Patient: sex F, age 33
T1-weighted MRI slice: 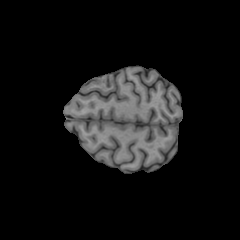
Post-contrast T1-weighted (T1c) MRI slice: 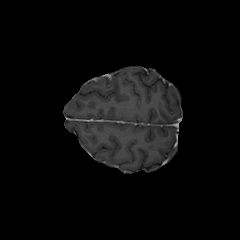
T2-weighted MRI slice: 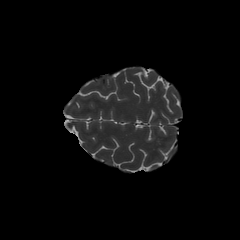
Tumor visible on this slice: no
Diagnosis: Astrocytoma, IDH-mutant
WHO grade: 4